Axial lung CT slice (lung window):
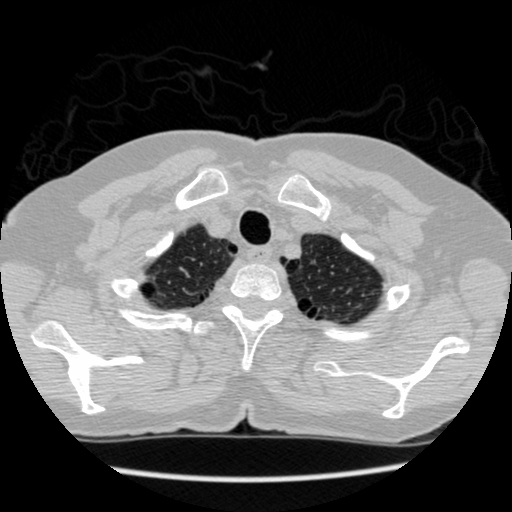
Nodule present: no